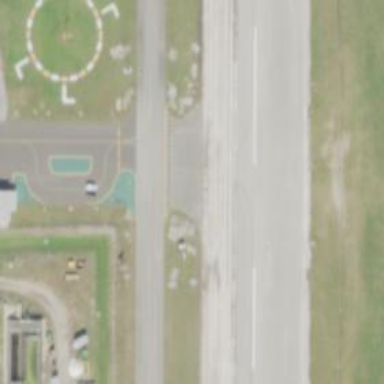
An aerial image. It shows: View of taxiway at the airport.